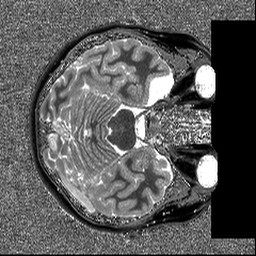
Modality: T1map
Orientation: axial
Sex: female